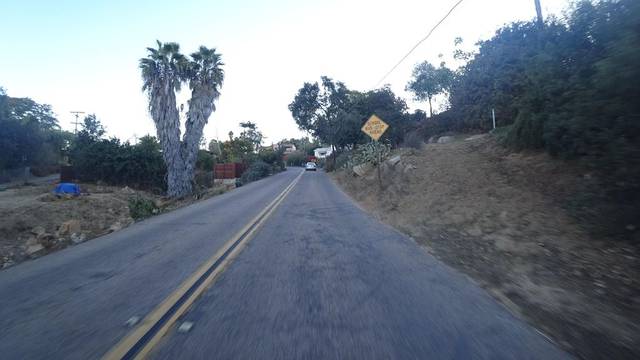
Region: United States
Coordinates: 32.776, -116.996